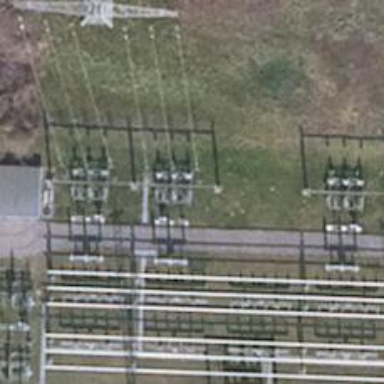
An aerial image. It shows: Three power lines with cables.